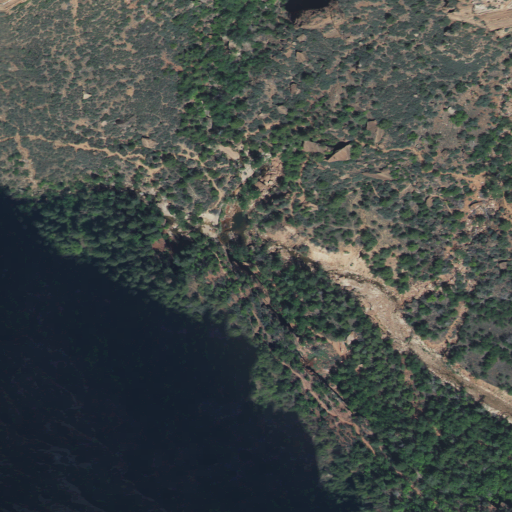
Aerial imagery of valley in Utah named Behunin Canyon containing shrub, evergreen forest, and deciduous forest